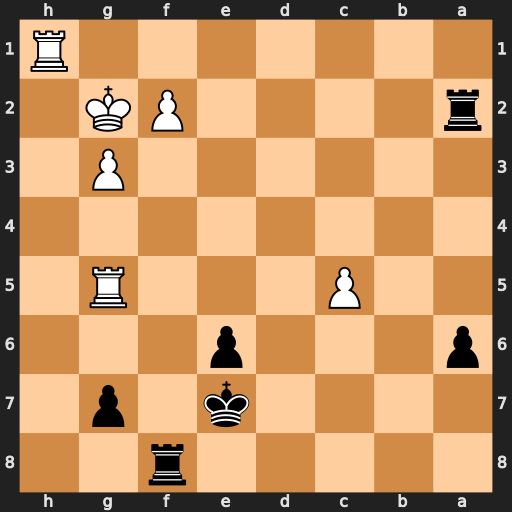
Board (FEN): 5r2/4k1p1/p3p3/2P3R1/8/6P1/r4PK1/7R
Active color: b
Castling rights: -
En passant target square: -
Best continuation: Raxf2+ Kh3 Rh8+ Kg4 Rxh1